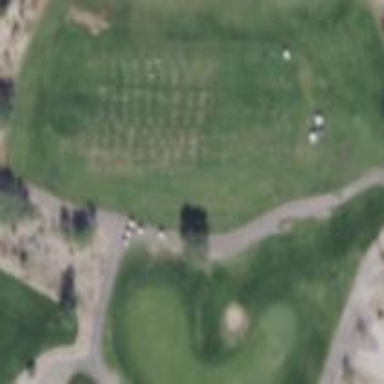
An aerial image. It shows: Area of rough grass used for golf.